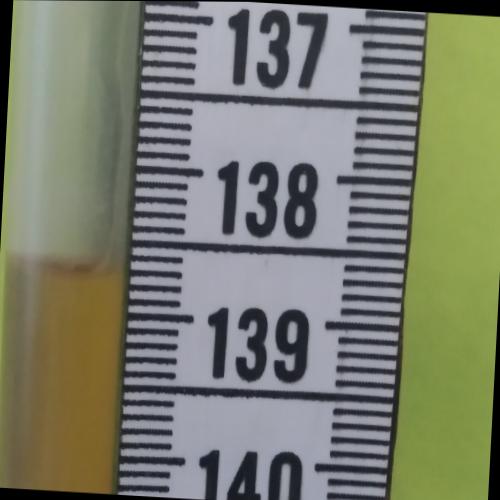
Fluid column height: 138.7 cm